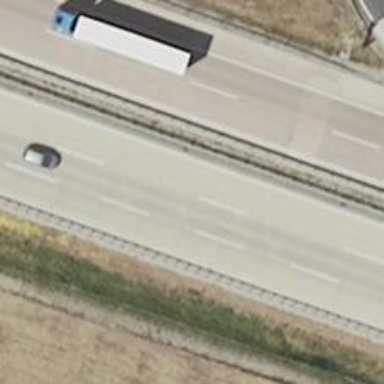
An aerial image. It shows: Asphalt motorway.